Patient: sex M, age 80
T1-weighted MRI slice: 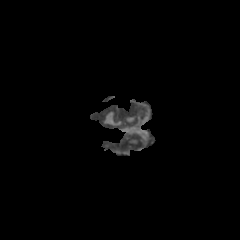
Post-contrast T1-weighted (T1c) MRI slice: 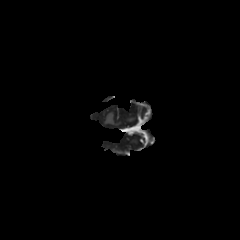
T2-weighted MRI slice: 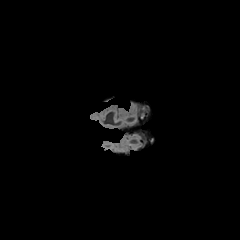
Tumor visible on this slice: no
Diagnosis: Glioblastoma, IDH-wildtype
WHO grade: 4